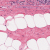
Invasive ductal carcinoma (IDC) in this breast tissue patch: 0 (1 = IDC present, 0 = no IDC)